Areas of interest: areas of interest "Heilongjiang Provincial Art Museum"
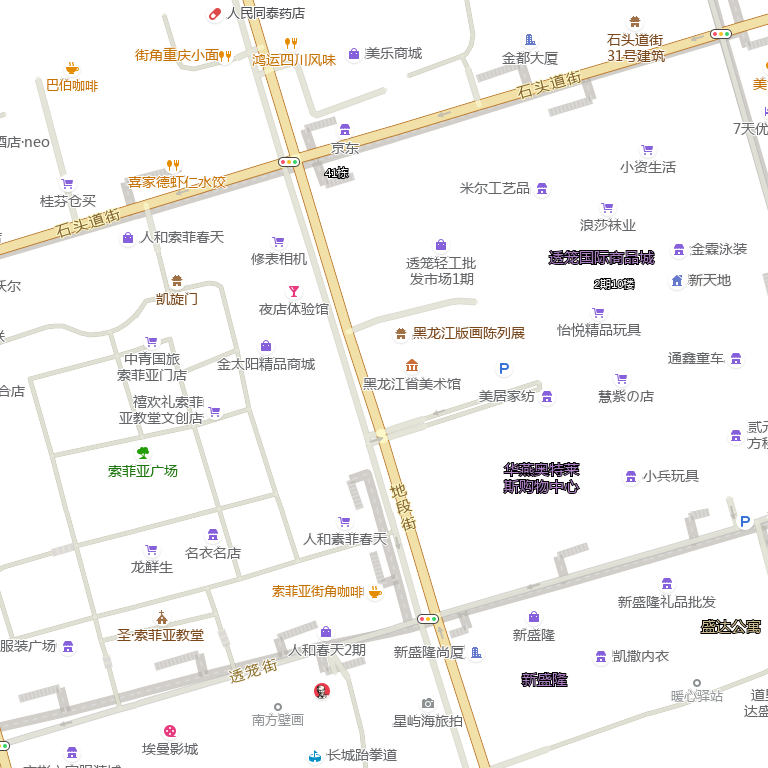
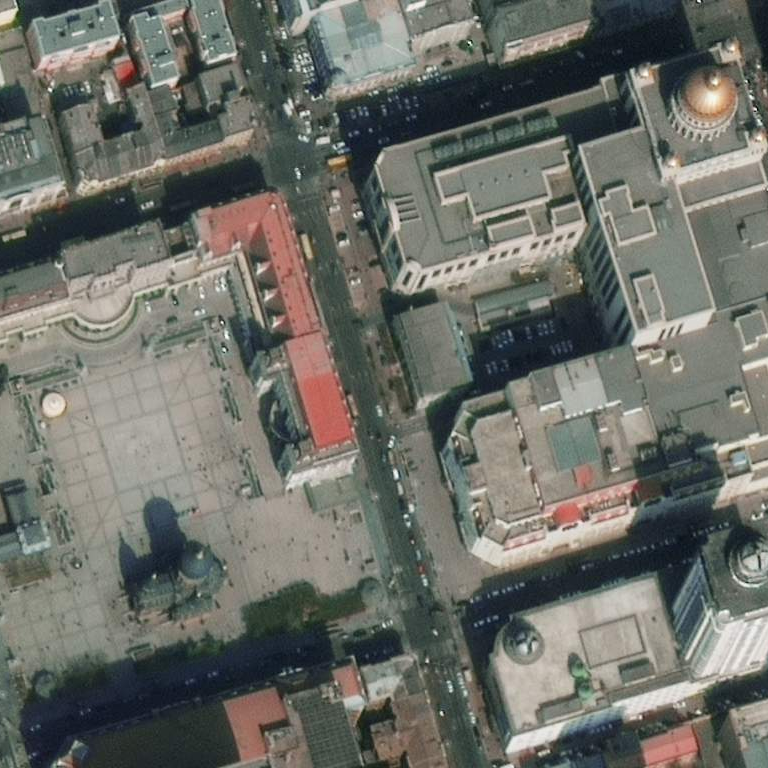